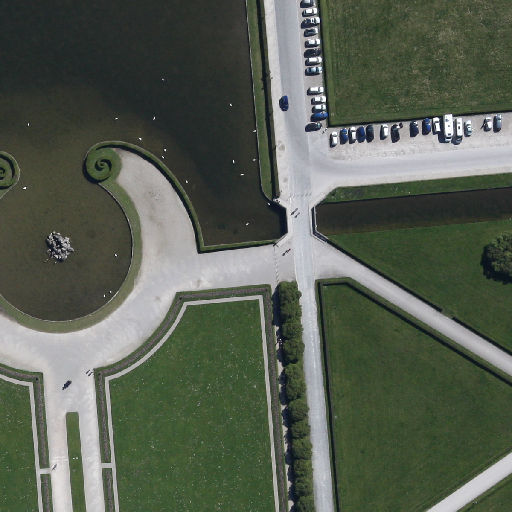
Referring expression: van in the parking area